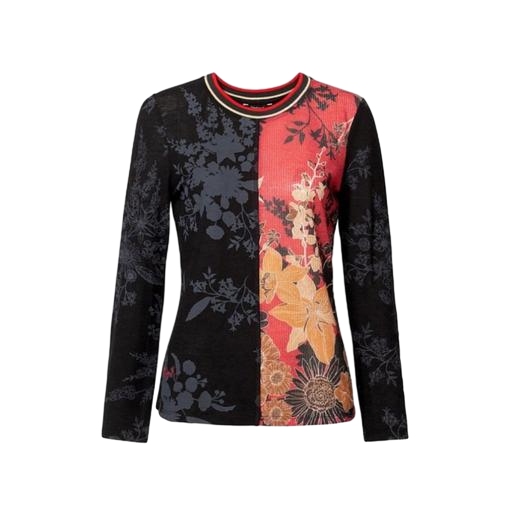
black floral-appliqué long-sleeved shirt, multicolor floral print shirt contrasting panels, floral mix t-shirt, white background